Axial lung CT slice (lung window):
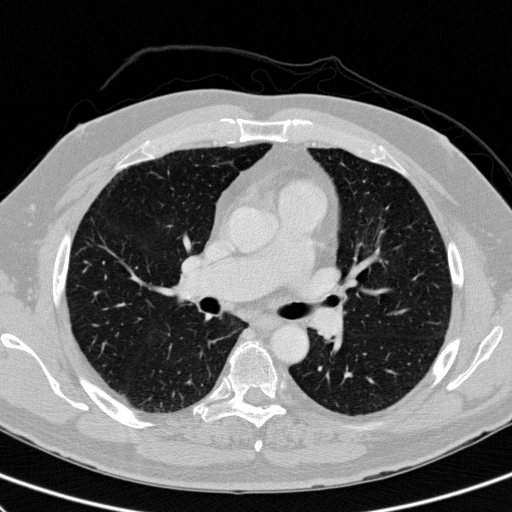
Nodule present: no